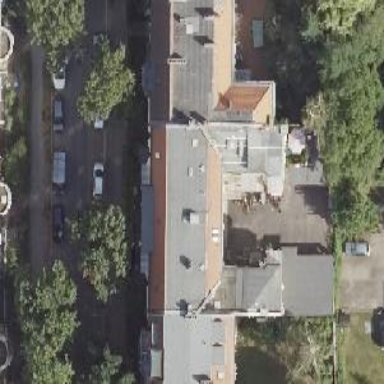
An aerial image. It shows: Residential building with apartments. It features roof made of roof tiles in double saltbox shape.